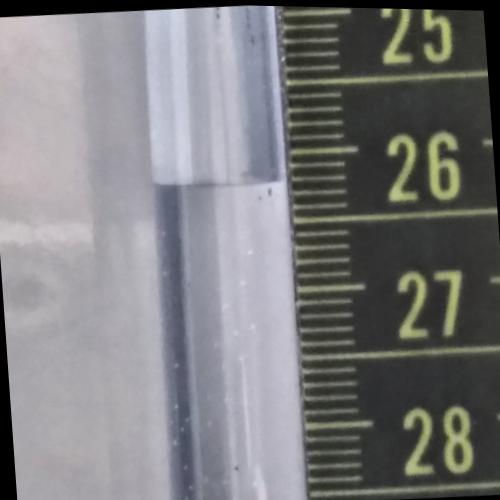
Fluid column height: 26.2 cm